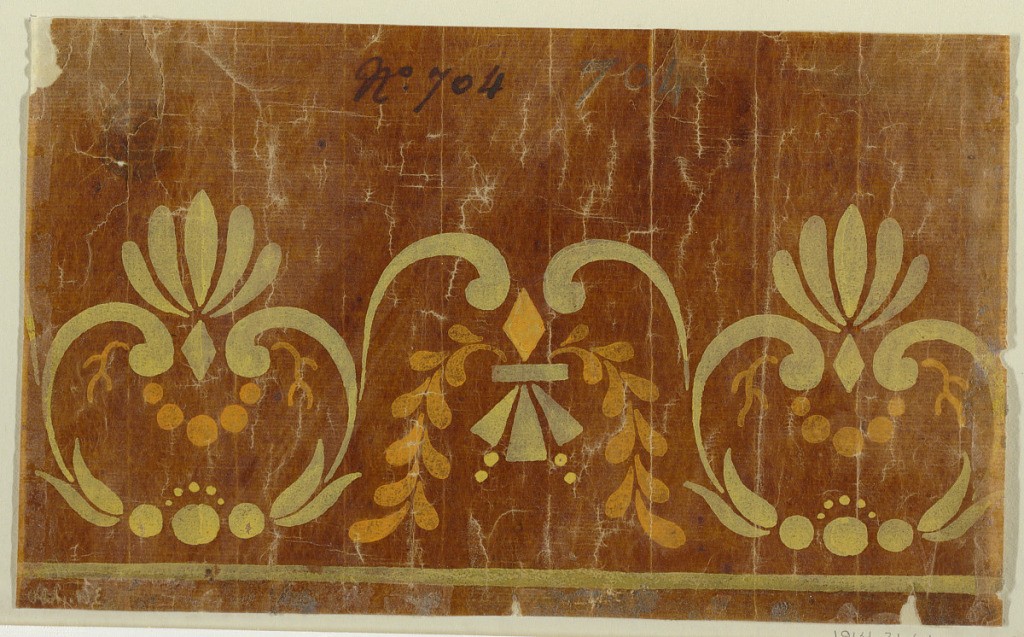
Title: Design for a Woven of Embroidered Horitontal Border
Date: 1800–1815
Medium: Brush and orange, yellow gouache on glazed tracing paper
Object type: Drawing
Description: Floral heart forms alternate with downwards disposed palmette plants. A strip is at the bottom.